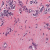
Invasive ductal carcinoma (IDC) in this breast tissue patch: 1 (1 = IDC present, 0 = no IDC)